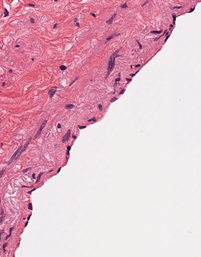
Tumor epithelial tissue: no
Tumor-associated stroma tissue: yes
Normal tissue: no